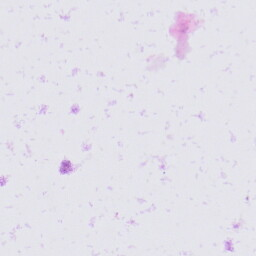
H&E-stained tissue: Prostate